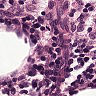
Metastatic tissue present: no